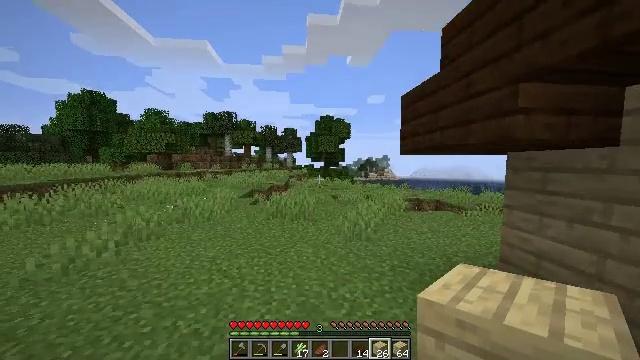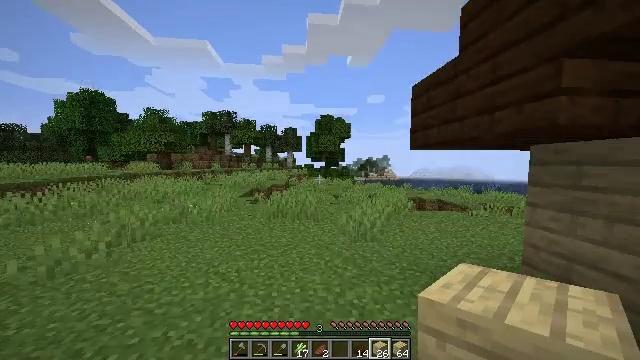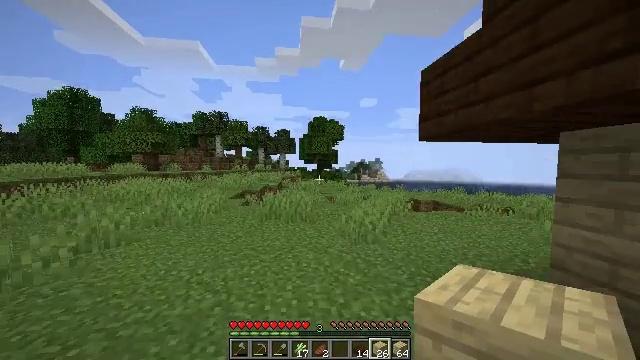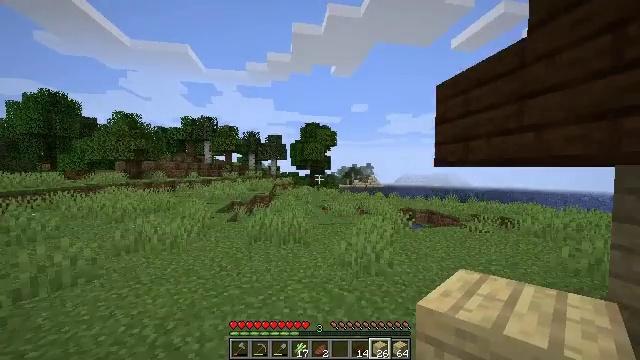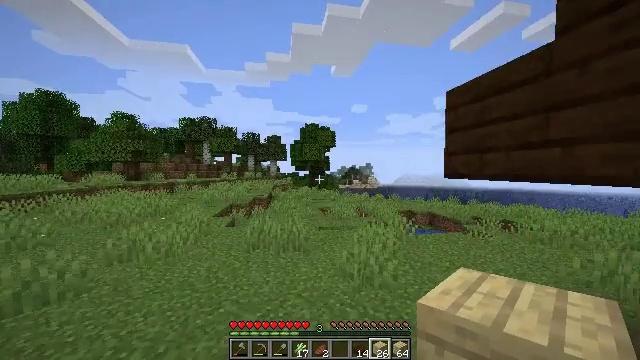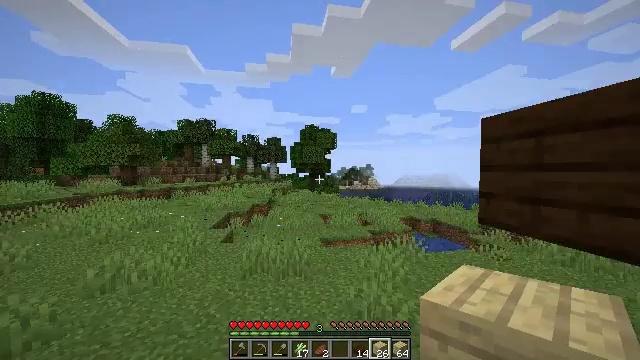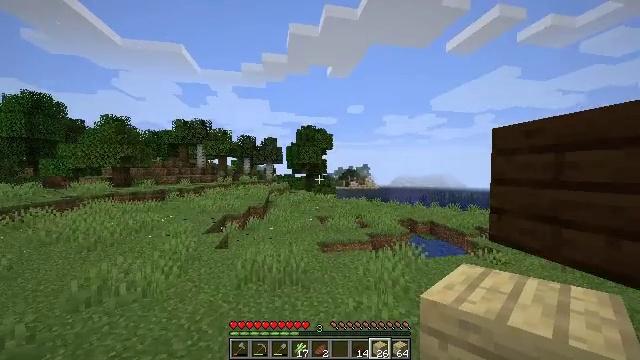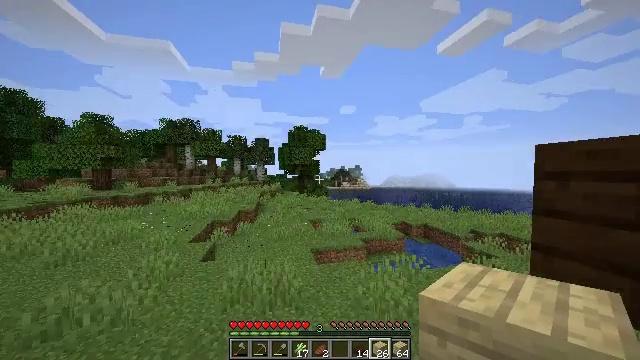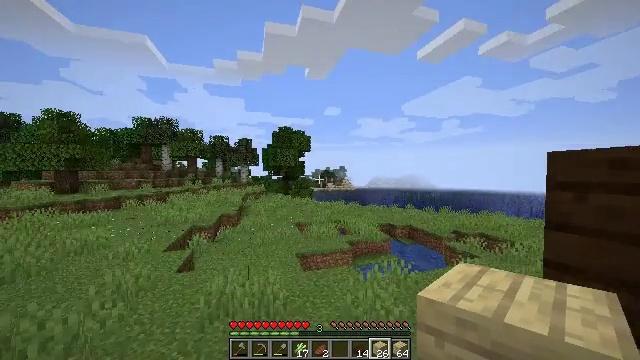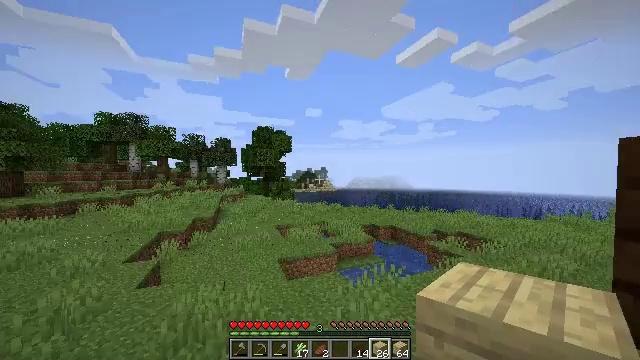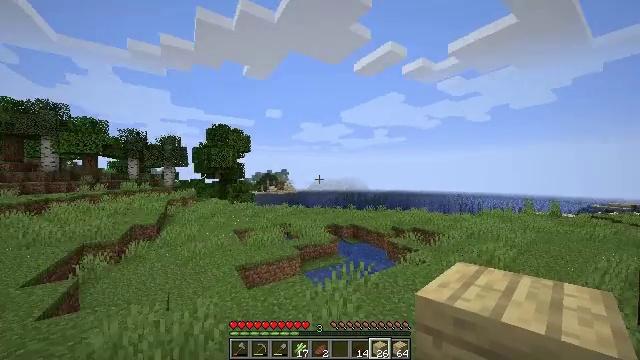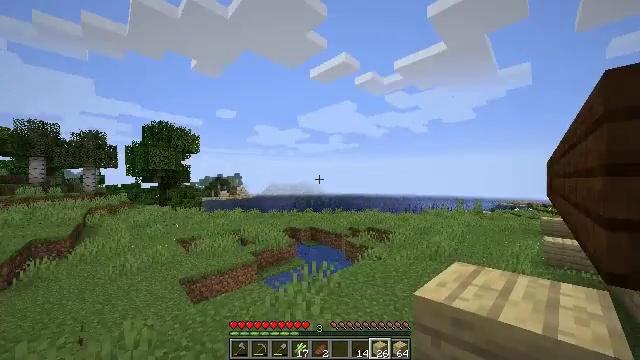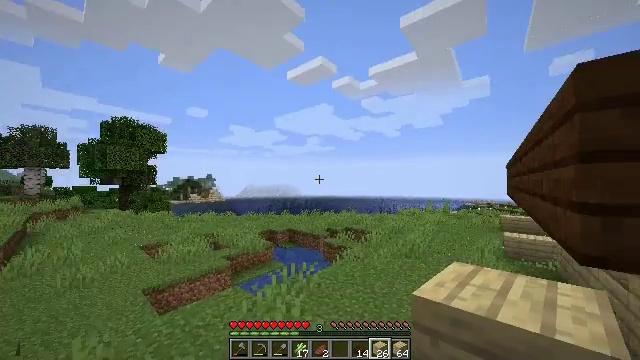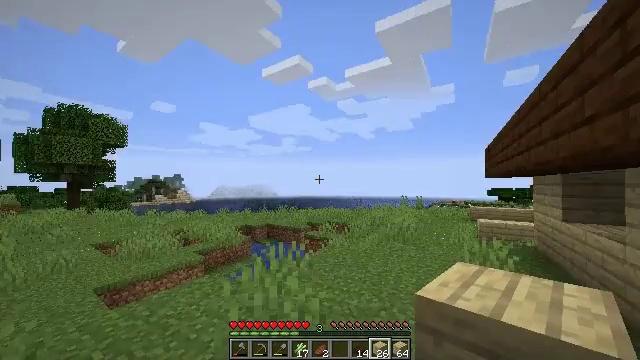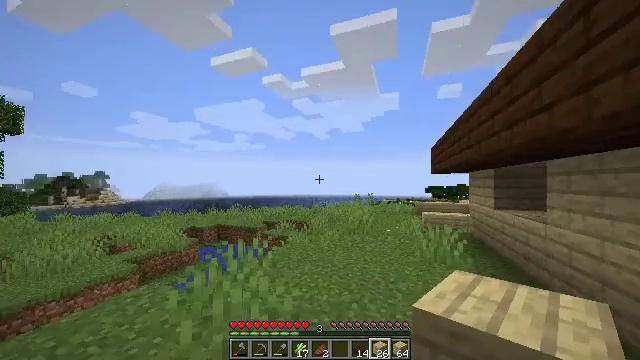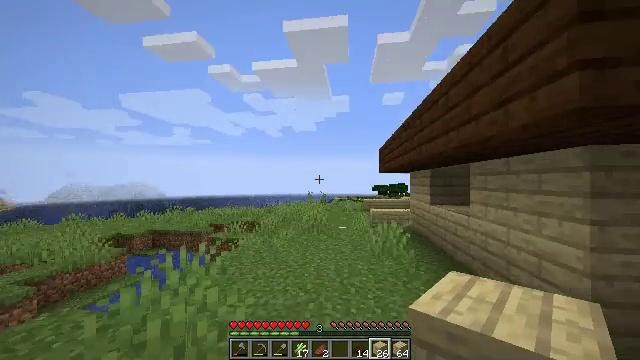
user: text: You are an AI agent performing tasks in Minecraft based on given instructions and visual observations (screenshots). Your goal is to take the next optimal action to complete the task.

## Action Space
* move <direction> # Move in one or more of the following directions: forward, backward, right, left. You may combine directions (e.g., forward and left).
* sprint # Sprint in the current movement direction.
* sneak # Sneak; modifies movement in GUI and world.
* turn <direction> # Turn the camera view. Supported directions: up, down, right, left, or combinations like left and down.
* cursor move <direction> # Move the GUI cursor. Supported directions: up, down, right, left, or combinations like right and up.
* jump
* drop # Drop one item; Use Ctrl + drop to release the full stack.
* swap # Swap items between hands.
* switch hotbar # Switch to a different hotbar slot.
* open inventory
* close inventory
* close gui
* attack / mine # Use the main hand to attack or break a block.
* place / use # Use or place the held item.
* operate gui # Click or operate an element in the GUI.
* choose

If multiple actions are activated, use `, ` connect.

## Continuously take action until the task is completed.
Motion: motion action
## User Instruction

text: Break the dark oak slab.
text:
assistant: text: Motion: move forward, sprint
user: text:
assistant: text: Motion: move forward, sprint, turn right
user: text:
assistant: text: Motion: move forward, sprint, turn right and up, jump
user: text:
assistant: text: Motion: move forward, sprint, jump
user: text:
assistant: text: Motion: move forward, sprint, jump
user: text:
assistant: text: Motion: move forward, sprint, jump
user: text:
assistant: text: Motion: move forward, sprint, turn right
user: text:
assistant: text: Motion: move forward, sprint, turn right
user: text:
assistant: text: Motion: move forward, sprint, turn right
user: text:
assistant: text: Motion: move forward, sprint, turn right
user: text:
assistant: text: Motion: move forward, sprint, turn right and up
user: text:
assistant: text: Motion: move forward, sprint, turn right
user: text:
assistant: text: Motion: move forward, sprint, turn right
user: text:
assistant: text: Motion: move forward, sprint, turn right
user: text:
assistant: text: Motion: move forward, sprint, turn right
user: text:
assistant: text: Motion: move forward and move left, sprint, turn right
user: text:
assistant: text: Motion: move forward and move left, sprint, turn right
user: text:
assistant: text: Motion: move forward and move left, sprint, turn right
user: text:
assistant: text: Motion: move forward and move left, sprint, turn right
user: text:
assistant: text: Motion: move forward and move left, sprint, turn right
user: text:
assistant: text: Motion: move forward and move left, sprint, turn right
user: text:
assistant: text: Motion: move forward and move left, sprint, turn right
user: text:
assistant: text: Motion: move forward and move left, sprint, turn right
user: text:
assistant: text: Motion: move forward and move left, sprint, turn right
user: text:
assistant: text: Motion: move forward and move left, sprint, turn right
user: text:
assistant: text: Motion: move forward and move left, sprint, turn right
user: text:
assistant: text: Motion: move forward and move left, sprint, turn right
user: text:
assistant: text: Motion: move forward and move left, sprint, turn right
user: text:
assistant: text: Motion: move forward and move left, sprint, turn right
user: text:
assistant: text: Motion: move forward, turn right